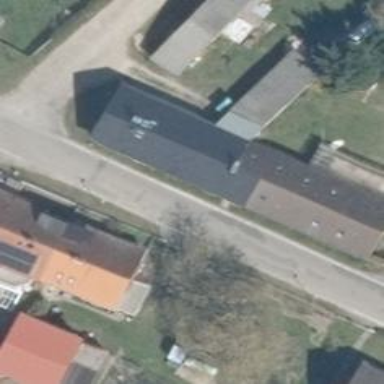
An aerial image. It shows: Semi-detached house.